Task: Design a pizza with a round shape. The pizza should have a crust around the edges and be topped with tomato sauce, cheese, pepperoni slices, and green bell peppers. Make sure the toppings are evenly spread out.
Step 526:
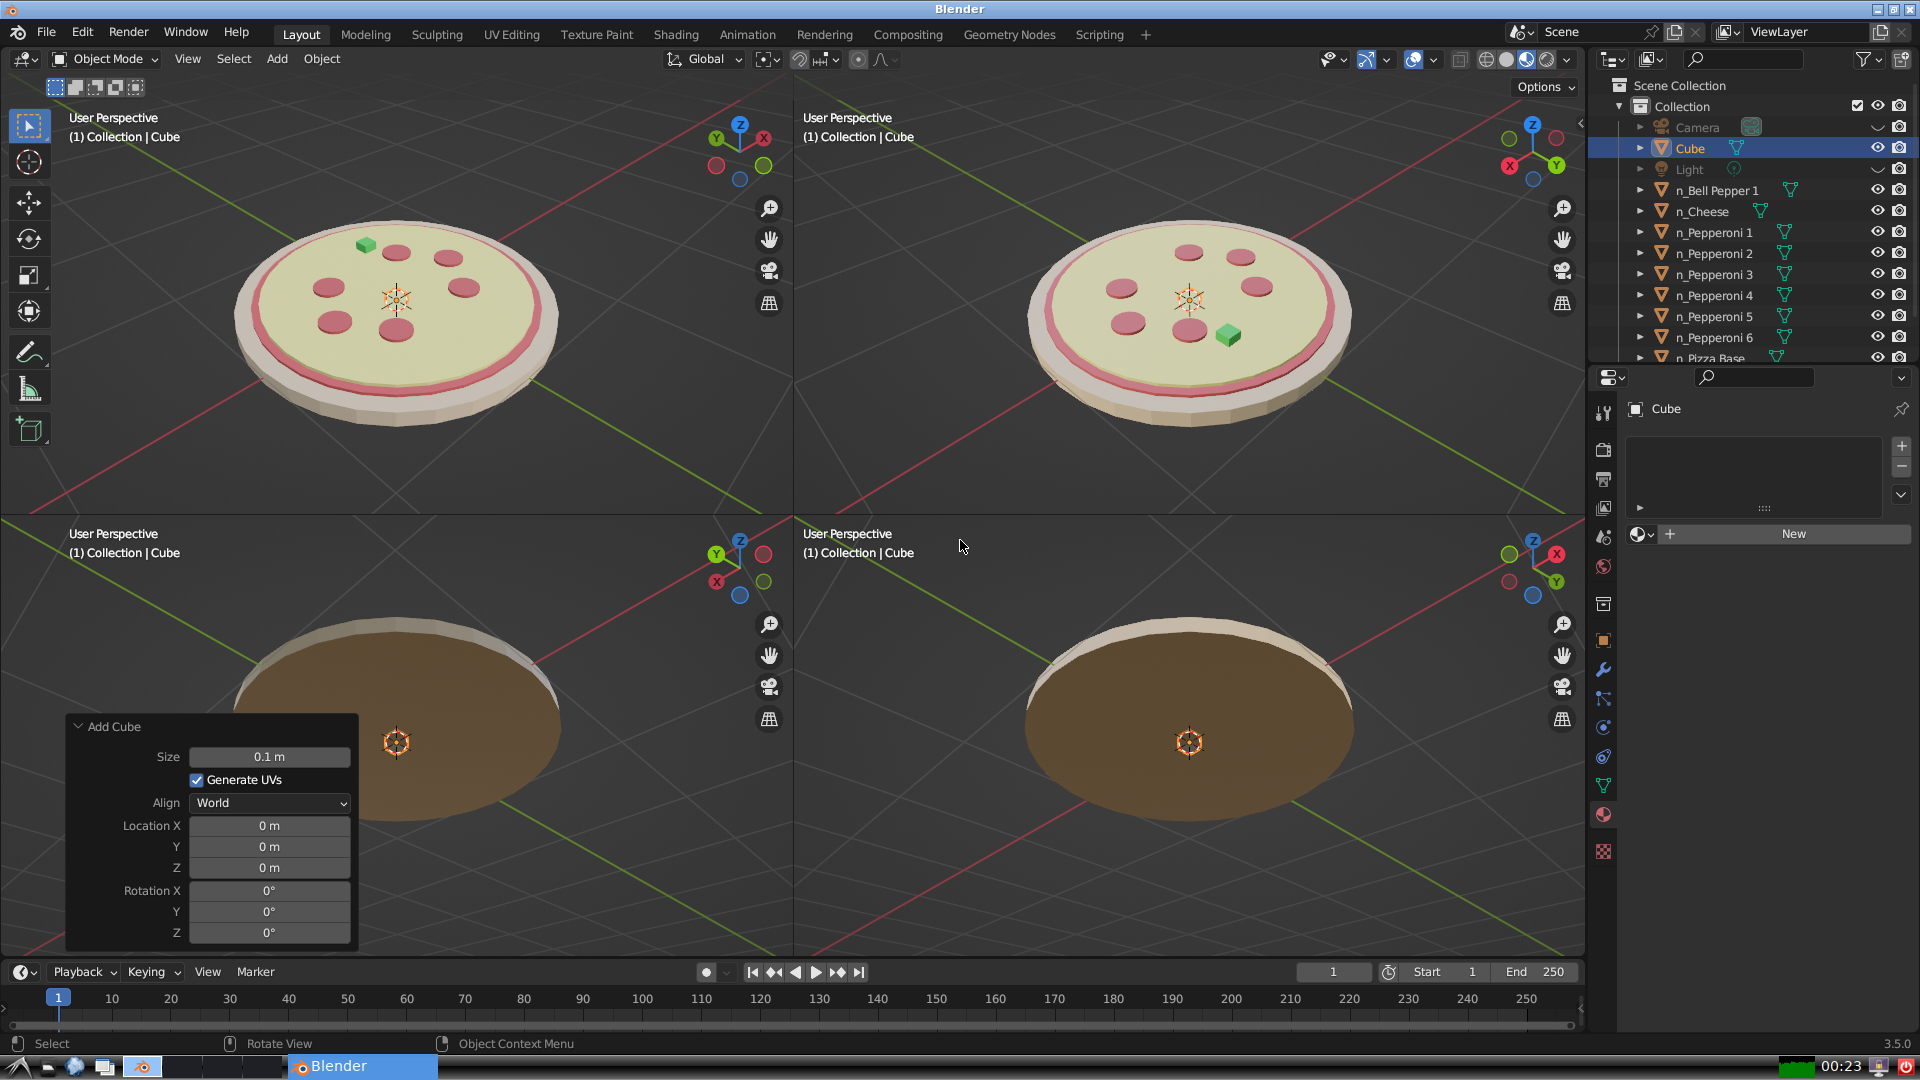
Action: {"key_press": ['Ctrl, Home']}